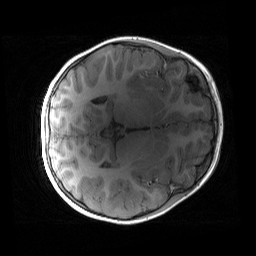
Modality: T1w
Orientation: axial
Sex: female
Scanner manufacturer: siemens
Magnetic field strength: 3 T
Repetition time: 1.9 s
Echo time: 0.00243 s